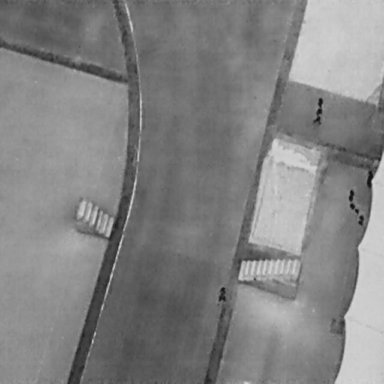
There are four People in the infrared image.